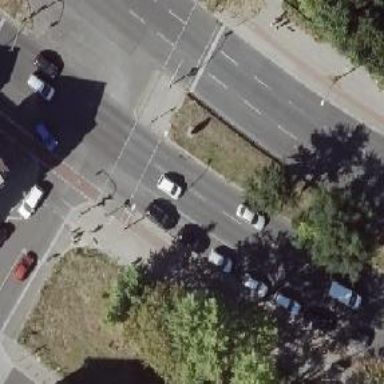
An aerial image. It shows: Asphalt footway with crossing equipped with traffic signals.